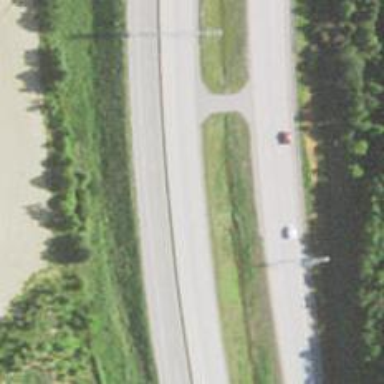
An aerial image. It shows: Asphalt motorway.